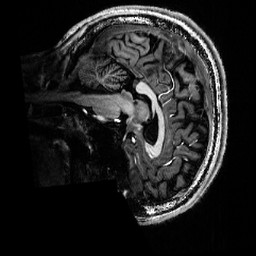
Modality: T1w
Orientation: sagittal
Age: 19
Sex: male
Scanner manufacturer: siemens
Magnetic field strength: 6.98 T
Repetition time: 6 s
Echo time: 0.00299 s